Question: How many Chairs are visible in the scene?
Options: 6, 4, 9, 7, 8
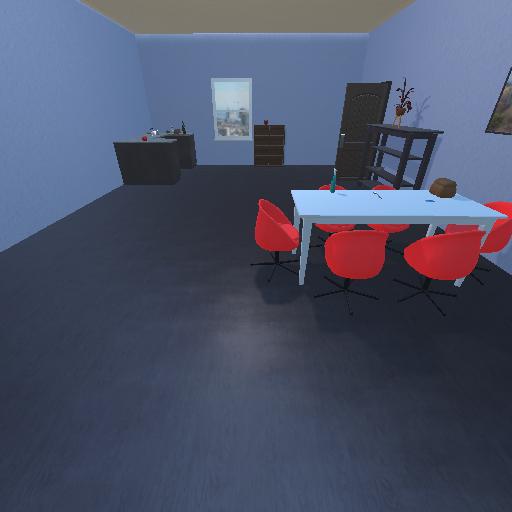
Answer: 6